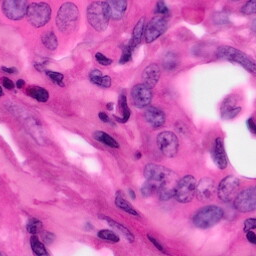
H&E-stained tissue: Pancreatic